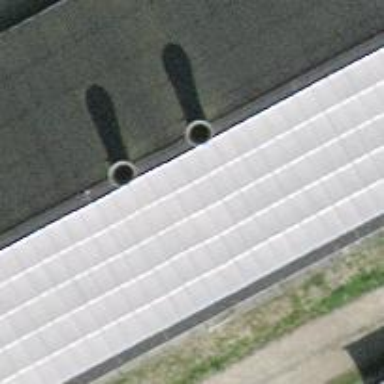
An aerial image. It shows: Small solar photovoltaic panel generator on the roof of building.